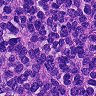
Metastatic tissue present: yes